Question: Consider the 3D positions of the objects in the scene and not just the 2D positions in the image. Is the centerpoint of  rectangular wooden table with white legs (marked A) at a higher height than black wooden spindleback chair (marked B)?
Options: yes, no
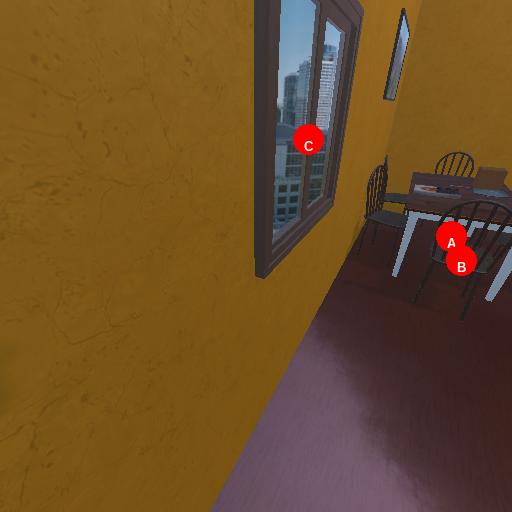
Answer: yes